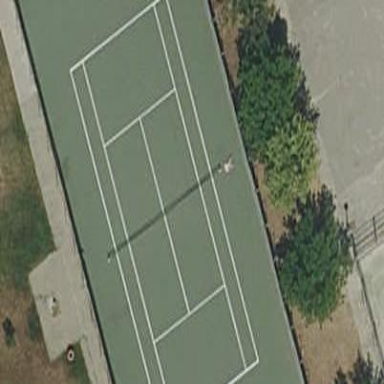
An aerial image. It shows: Tennis court on pitch designated for leisure land.